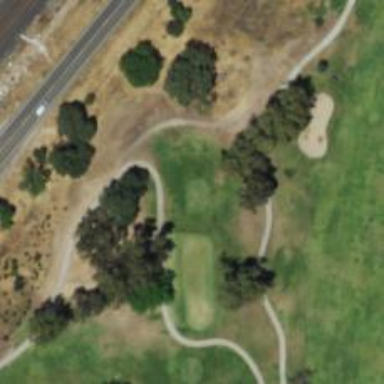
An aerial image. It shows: Golf tee.